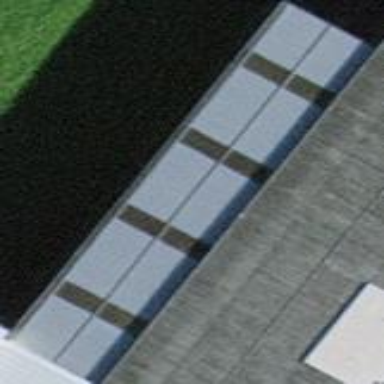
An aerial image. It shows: View of roof of building.